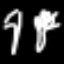
Label: fork